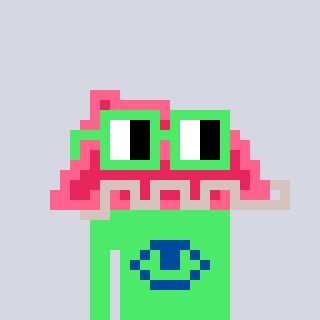
a pixel art character with square light green glasses, a retainer-shaped head and a teal-colored body on a cool background